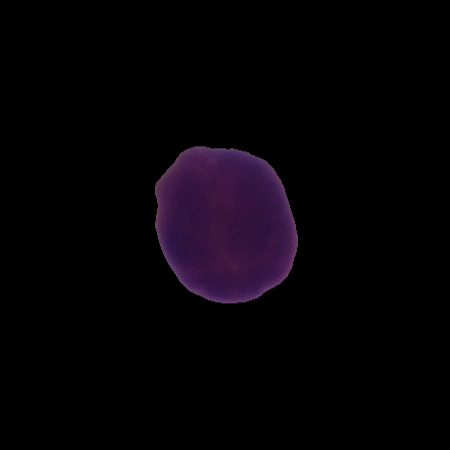
Label: healthy